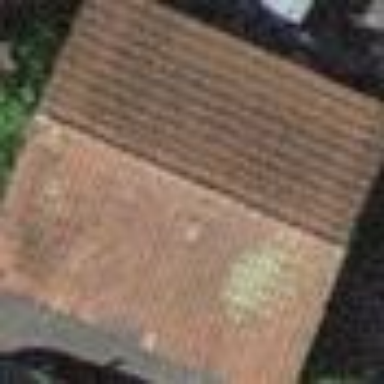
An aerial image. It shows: Garage.